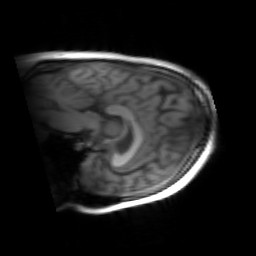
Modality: inplaneT1
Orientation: sagittal
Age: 23
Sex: male
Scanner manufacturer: siemens
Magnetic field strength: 3 T
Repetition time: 1.2 s
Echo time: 0.00251 s